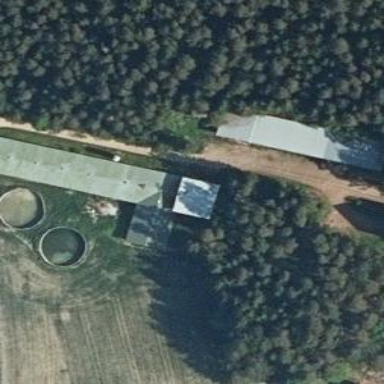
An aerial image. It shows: Farm auxiliary building.